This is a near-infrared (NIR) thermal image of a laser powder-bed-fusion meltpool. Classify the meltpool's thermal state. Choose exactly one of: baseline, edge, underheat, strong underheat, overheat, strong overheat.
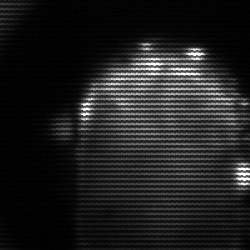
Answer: baseline